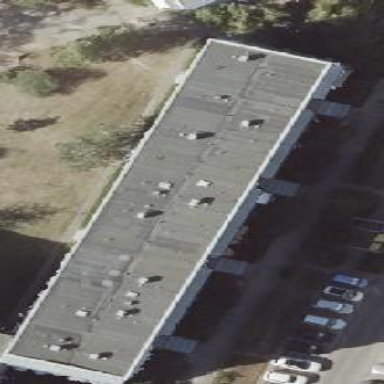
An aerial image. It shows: Flat-roofed apartment building.